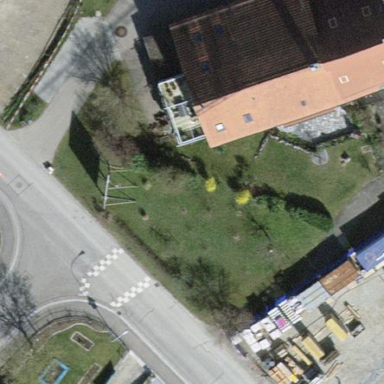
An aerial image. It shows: Building with flat roof.